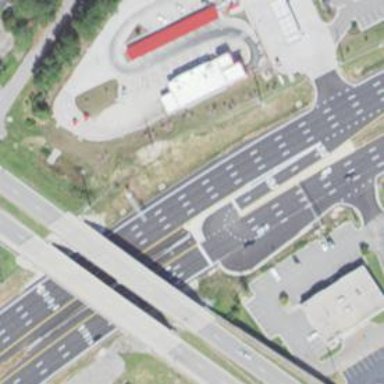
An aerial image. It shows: Trunk link highway.